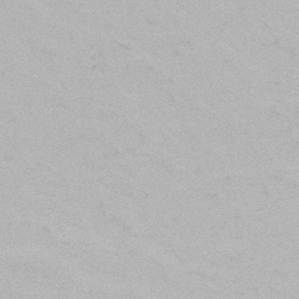
Label: frost